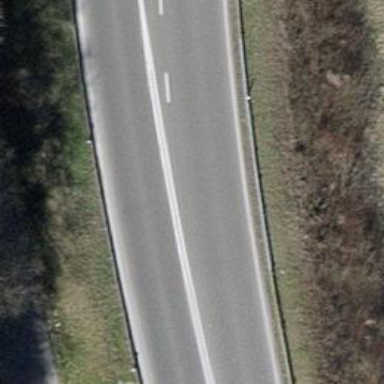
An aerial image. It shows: Asphalt motorway categorized as trunk road.